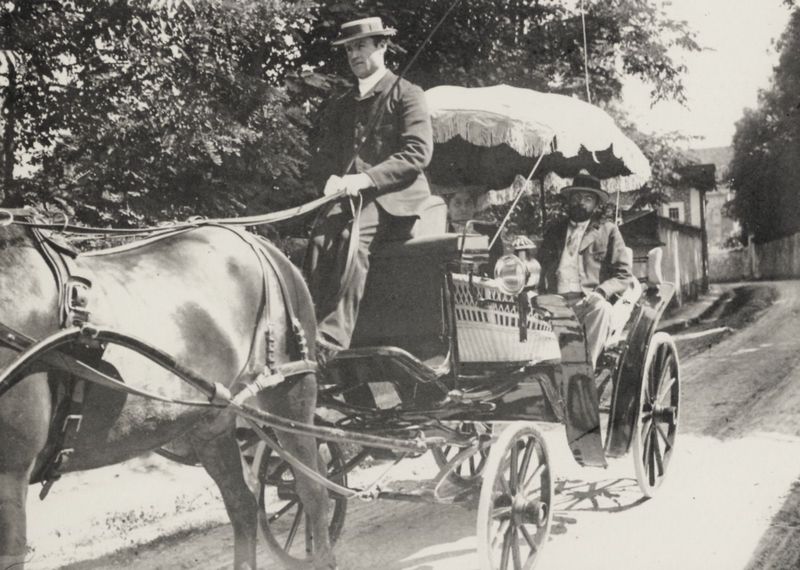
Titel: Alfred Bruneau und der Kutscher Jules
Künstler: Francois Emile Zola
Schlagwörter: baum, blätter, himmel, laub, mann, schatten, weiß, bäume, menschen, sitzen, äste, bewegung, fenster, frankreich, frau, grau, hell, hut, hüte, lampe, laterne, licht, männer, renoir, schwarz, strasse, dach, dame, gebäude, haus, schirm, sonnenschirm, weg, alt, anzug, bart, hemd, hose, jacke, schnurrbart, kragen, bild, herr, horizont, häuser, pfad, sonne, fransen, paar, blatt, leuchte, pferd, reiter, räder, ausritt, ritt, schweif, zaumzeug, zügel, sommer, schotter, transport, warm, dorf, mauer, tag, ausflug, kutsche, rad, wagen, wagenrad, strohhut, hutband, hutbänder, monet, korb, sonnenhut, foto, fotografie, schimmer, geschirr, schwarz-weiss, künstler, brille, kutscher, peitsche, deichsel, sonnig, trense, nickelbrille, photo, fahren, schlips, ross, geäst, verkehr, wagenräder, korbgeflecht, reisender, fahrer, bock, gaul, unterwegs, kutschfahrt, fahrt, ausfahrt, franse, kutschbock, gepflegt, dorfstrasse, dirf, gestriegelt, schotterweg, photglanz, fahrgast, emd, sw, kutsier, frühre, phopto